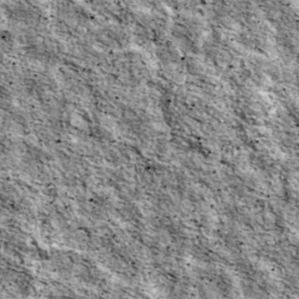
Label: non_frost